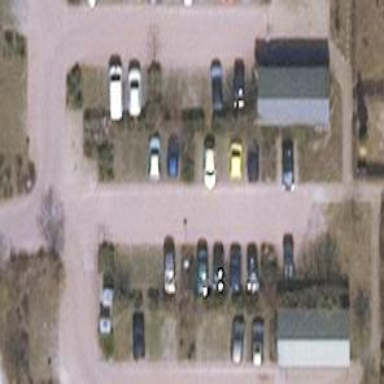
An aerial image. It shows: Parking area with surface.